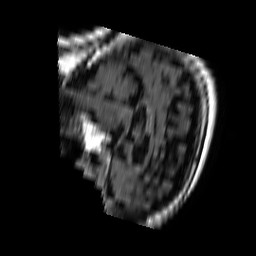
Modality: FLAIR
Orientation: sagittal
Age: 81
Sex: female
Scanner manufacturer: philips
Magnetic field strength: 1.5 T
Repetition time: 6 s
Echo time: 0.12 s